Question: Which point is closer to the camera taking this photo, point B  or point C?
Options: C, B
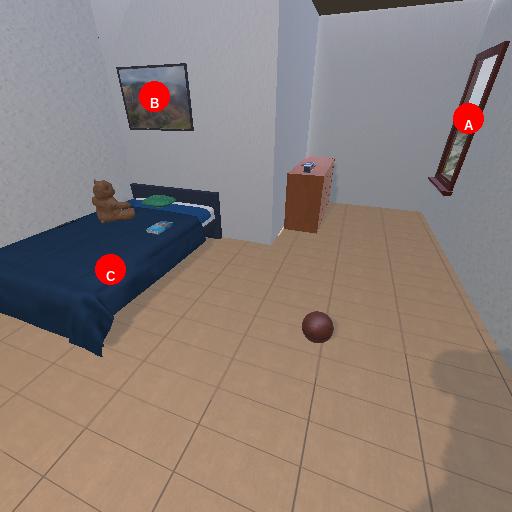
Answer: C